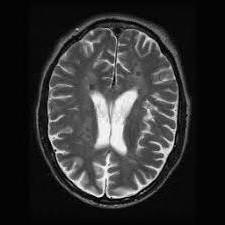
Label: notumor